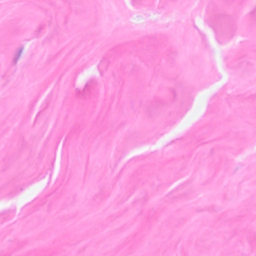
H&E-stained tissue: Breast